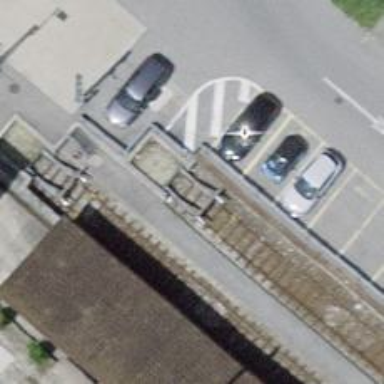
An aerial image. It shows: Railway buffer stop.